Field crop: tomato
Growth stage: 1
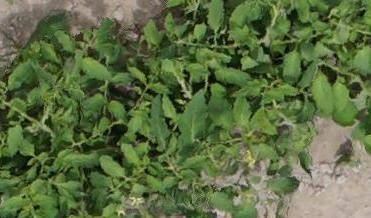
Species: tomato